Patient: sex M, age 17
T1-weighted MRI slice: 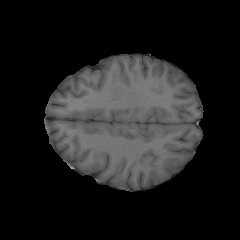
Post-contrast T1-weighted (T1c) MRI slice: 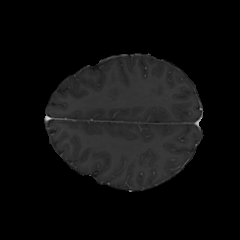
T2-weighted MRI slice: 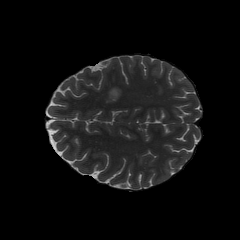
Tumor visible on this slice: yes
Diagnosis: Astrocytoma, IDH-mutant
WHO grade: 4